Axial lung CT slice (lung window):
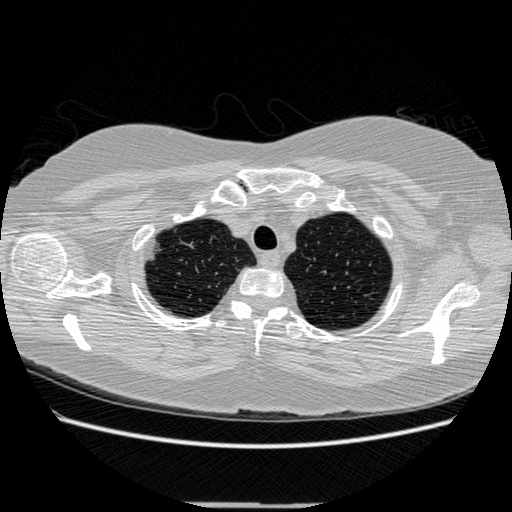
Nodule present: no